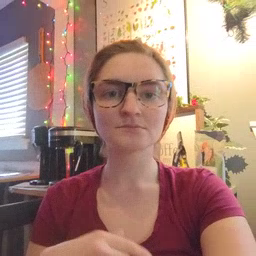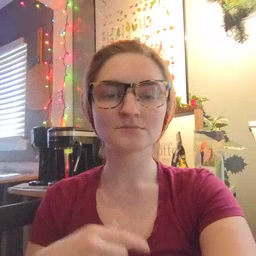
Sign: mouse